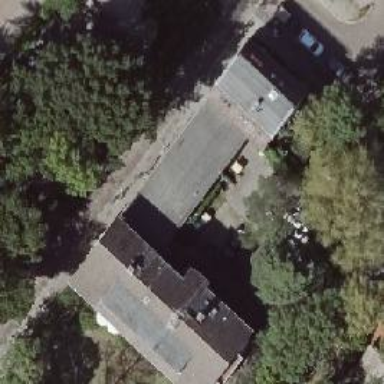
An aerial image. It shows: Café.